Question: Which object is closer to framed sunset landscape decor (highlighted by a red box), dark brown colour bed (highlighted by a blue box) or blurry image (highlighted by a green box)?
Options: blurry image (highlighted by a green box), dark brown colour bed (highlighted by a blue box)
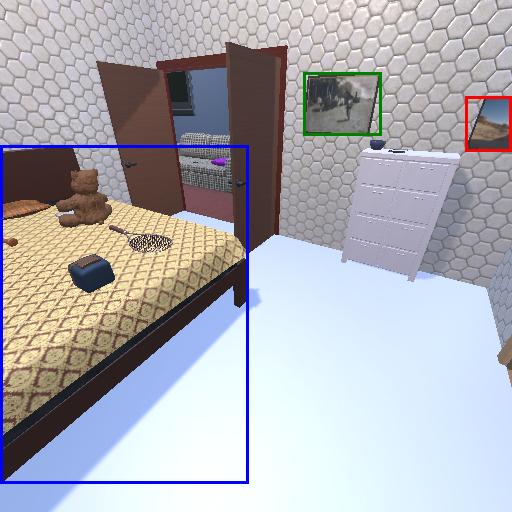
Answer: blurry image (highlighted by a green box)